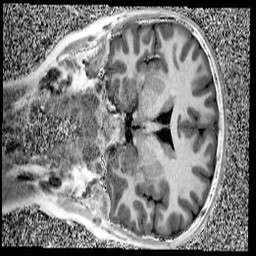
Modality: UNIT1
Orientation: coronal
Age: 11
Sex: male
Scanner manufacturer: siemens
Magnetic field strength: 3 T
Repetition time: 4 s
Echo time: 0.00299 s